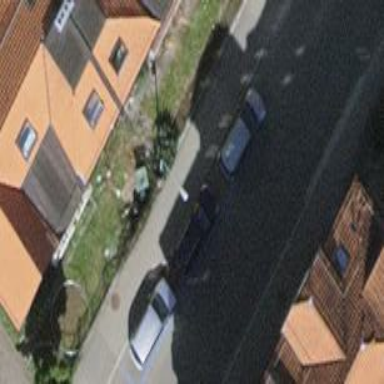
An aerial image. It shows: Parking lane with asphalt surface.